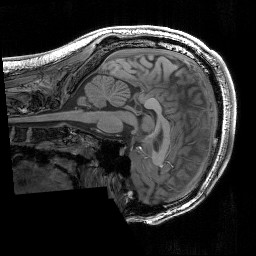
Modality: T1w
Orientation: sagittal
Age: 25
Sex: male
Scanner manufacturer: siemens
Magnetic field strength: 3 T
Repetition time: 2.3 s
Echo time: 0.00344 s